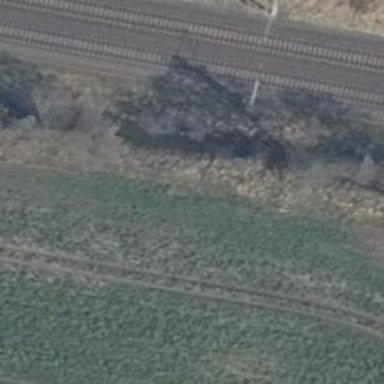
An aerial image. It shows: Minor power line.